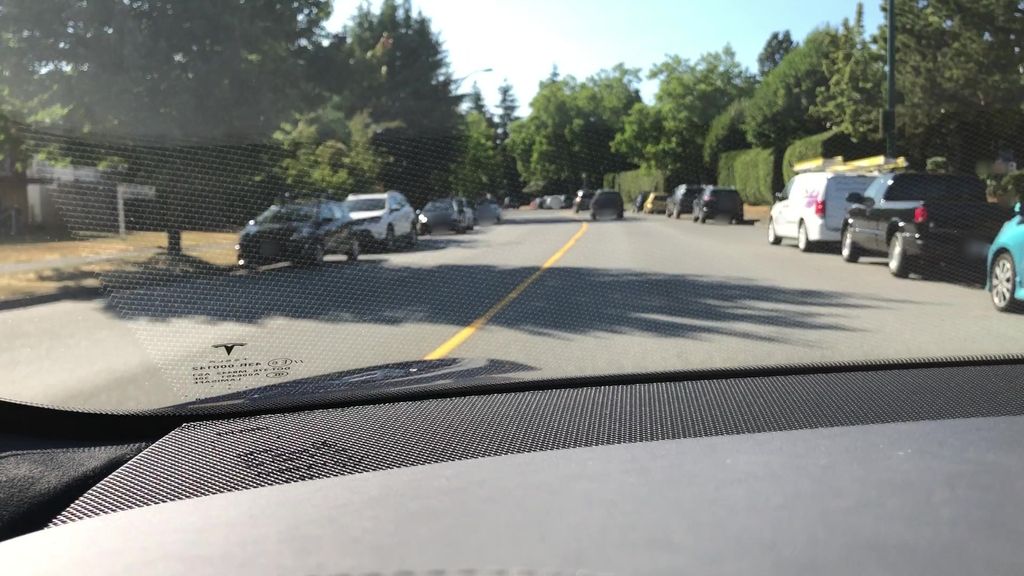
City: vancouver